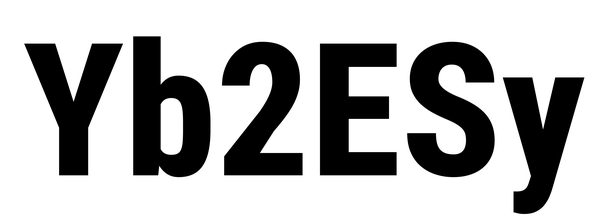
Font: Roboto_Condensed_ExtraBold